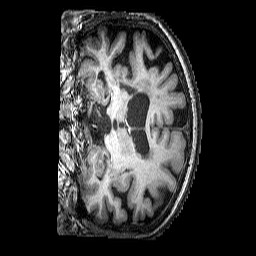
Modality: T1w
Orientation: coronal
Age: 66
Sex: female
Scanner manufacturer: siemens
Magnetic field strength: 3 T
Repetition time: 2.25 s
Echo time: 0.00452 s